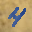
Label: 4